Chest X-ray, AP view. Patient: 58 years old, sex M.
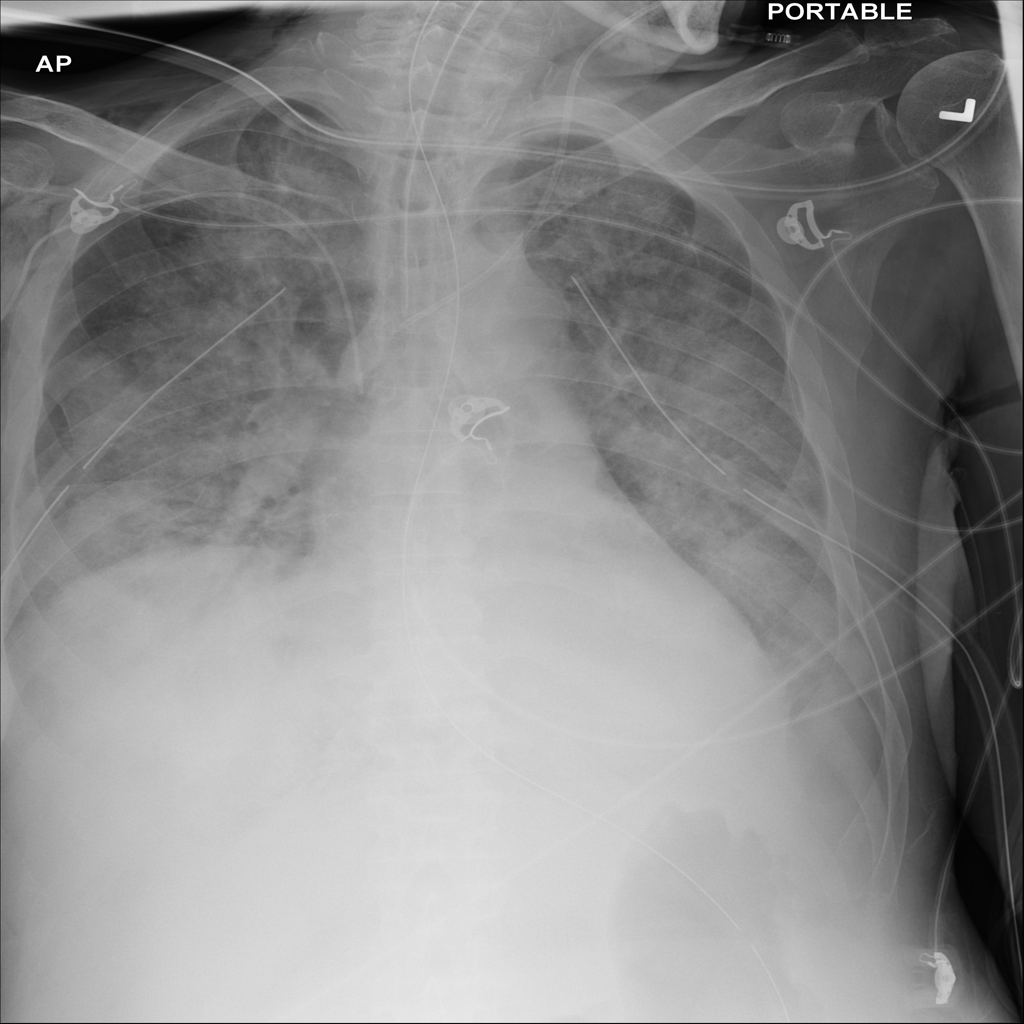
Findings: Emphysema